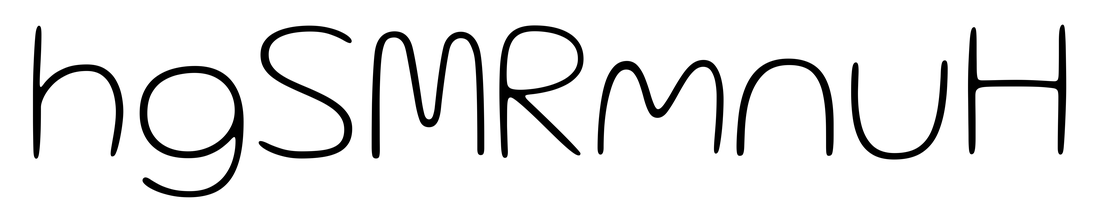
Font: Gluten_Thin